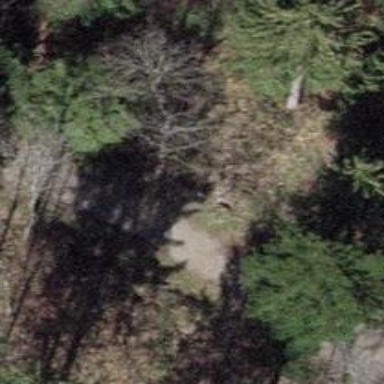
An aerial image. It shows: Brown bench.